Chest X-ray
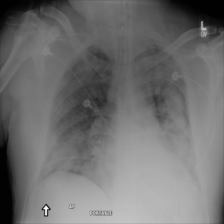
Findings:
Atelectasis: negative
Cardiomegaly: negative
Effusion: negative
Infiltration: negative
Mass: negative
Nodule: negative
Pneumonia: negative
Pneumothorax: negative
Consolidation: negative
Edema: negative
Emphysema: negative
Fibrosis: negative
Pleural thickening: negative
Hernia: negative